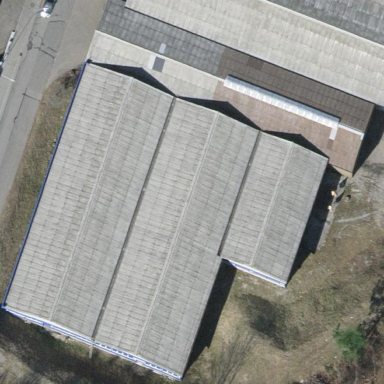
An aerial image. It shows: Industrial building.